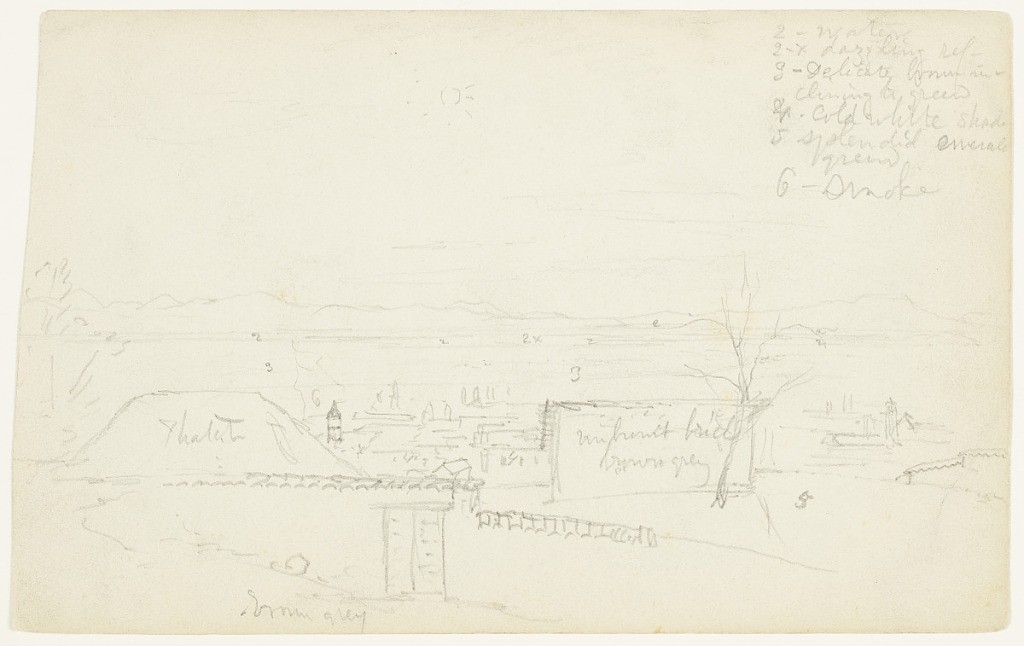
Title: View of a Town, Colombia or Ecuador
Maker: Frederic Edwin Church, American, 1826–1900
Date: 1853
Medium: Graphite on white wove paper
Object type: drawing
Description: Landscape study showing a view overlooking a town in Colombia or Ecuador. In foreground, a tree stands in front of a lone brick wall, at right, with a thatched-roof building at left. Below, the buildings of the town stretch into the middle distance. Tall mountains comprise background, beyond an extended, flat plain.